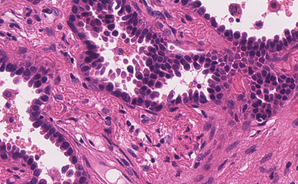
Tumor epithelial tissue: yes
Tumor-associated stroma tissue: yes
Normal tissue: no